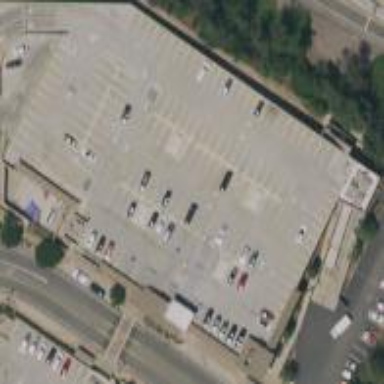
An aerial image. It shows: Rooftop parking area near retail building which is department store.